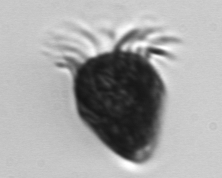
Label: Strombidium_morphotype2